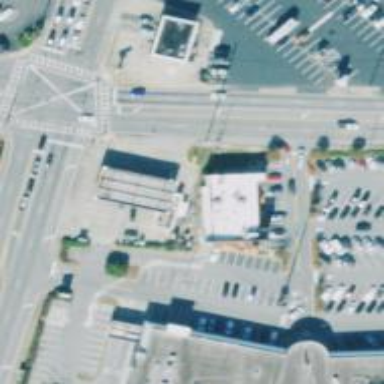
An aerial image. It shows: Convenience shop.